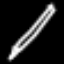
Label: pencil